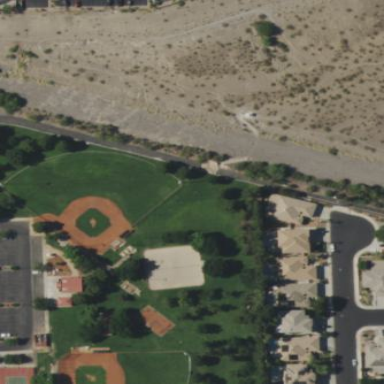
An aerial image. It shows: Baseball pitch for leisure and sports activities.